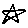
Label: star